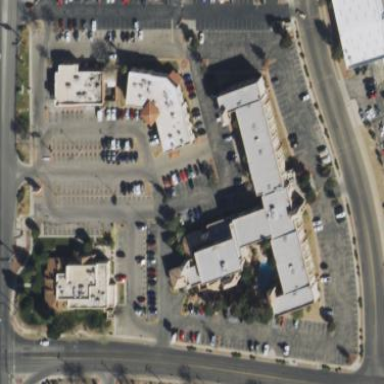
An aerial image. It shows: Hotel building.